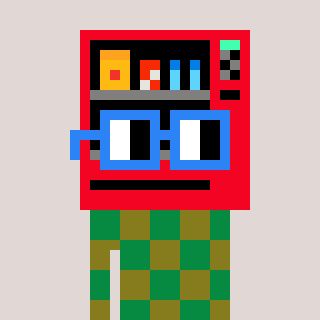
a pixel art character with square blue glasses, a vending machine-shaped head and a gunk-colored body on a warm background